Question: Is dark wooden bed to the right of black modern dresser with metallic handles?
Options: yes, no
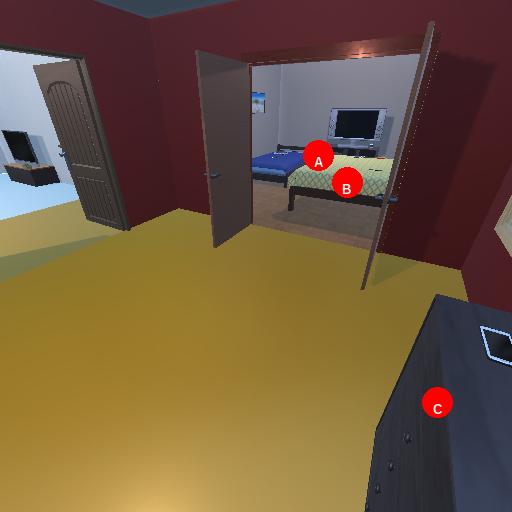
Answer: yes